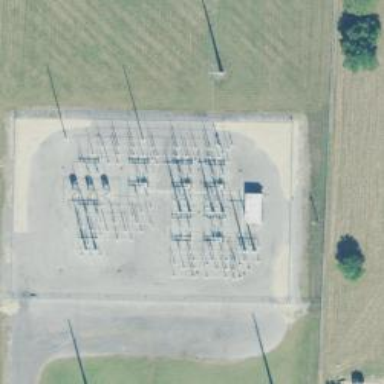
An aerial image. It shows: Switch for power supply.